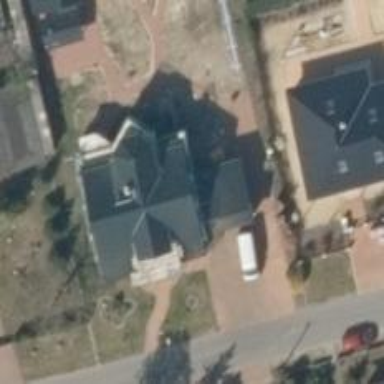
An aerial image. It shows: Simple house.